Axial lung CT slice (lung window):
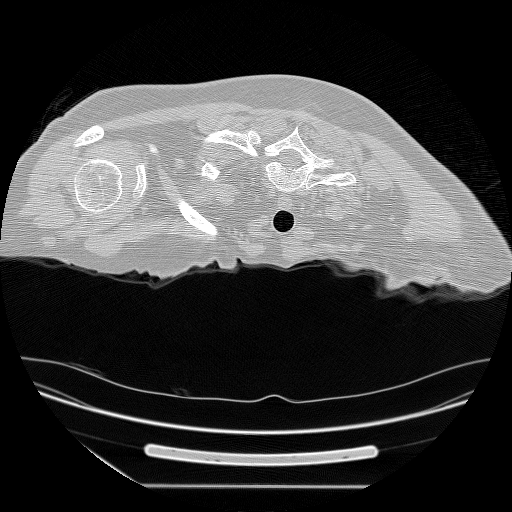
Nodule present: no